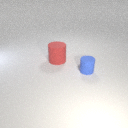
large red rubber cylinder to the left of small blue rubber cylinder